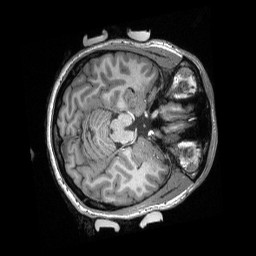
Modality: T1w
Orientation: axial
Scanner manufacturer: siemens
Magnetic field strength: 3 T
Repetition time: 2.3 s
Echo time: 0.00308 s